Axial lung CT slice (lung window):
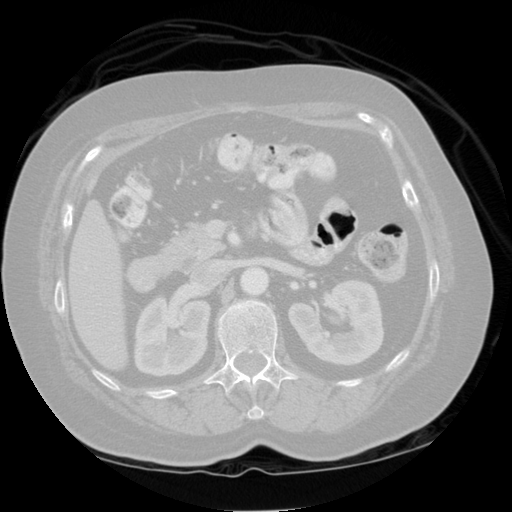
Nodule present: no